CT reconstruction: convct
Segmentation target: spine
Patient: F, age 78
ISS stage: Stage 2
Metal implant: no
Axial slice:
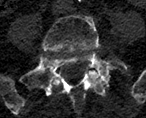
Sagittal slice:
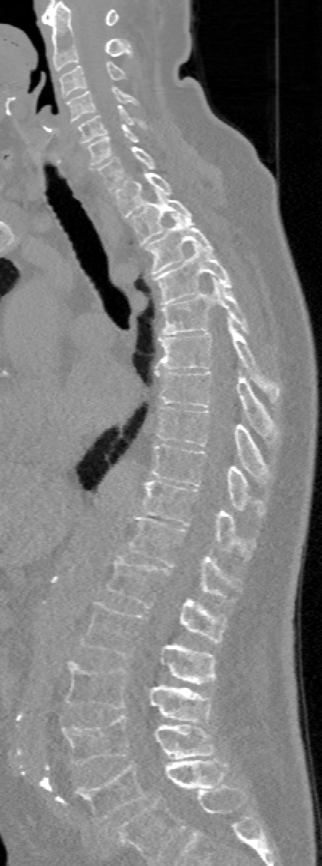